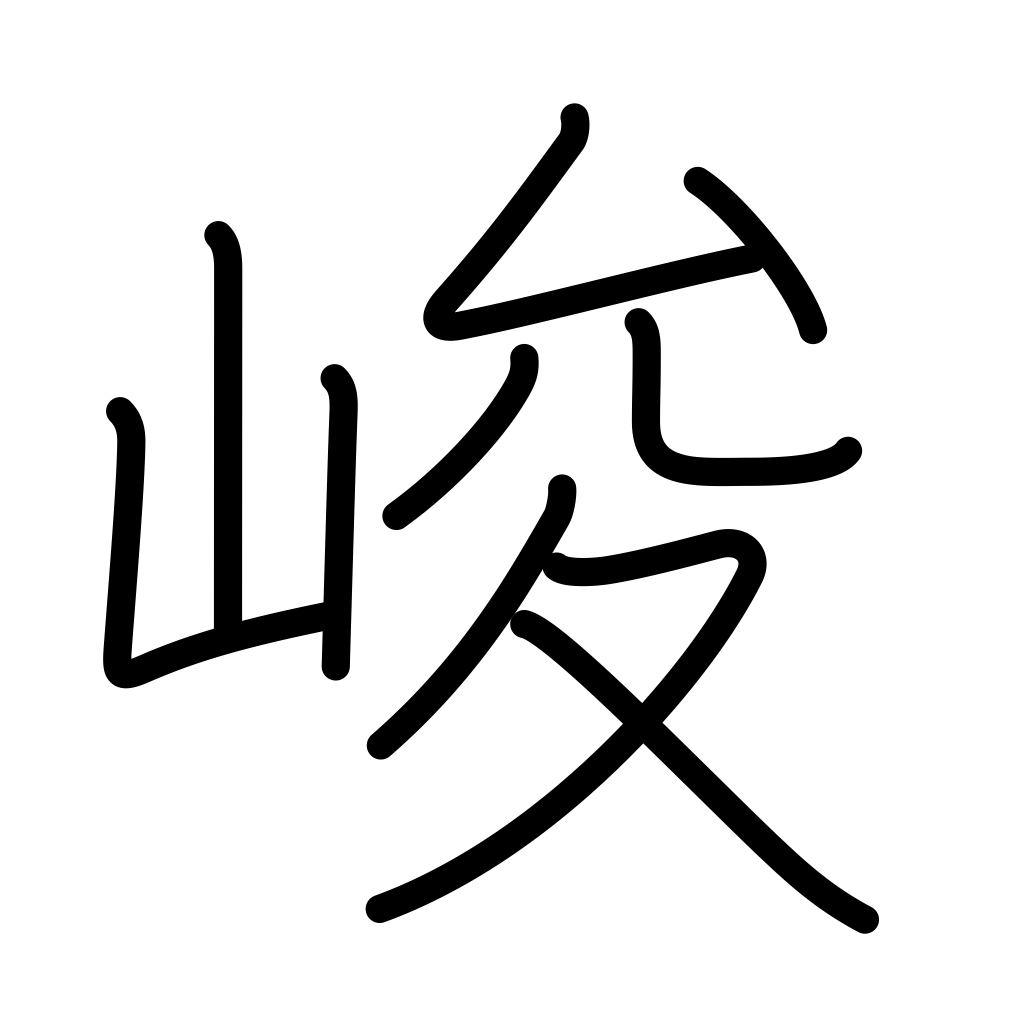
Meaning: high, steep